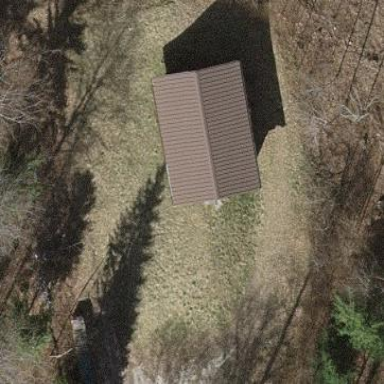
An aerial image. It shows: Cabin is depicted in the image.